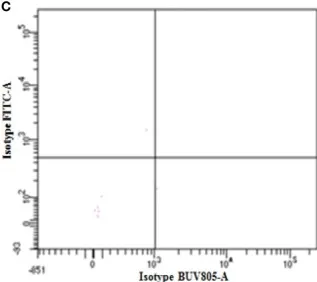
Flow cytometry was used to determine the expression of programmed cell death protein-1 (PD-1) in the patient CD3+, CD4+, and CD8+ T cells before nivolumab treatment. Isotype control and PD-1 staining in CD4+ and CD8+ cells are represented in panels (C,D).
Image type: pathology (immunostaining)